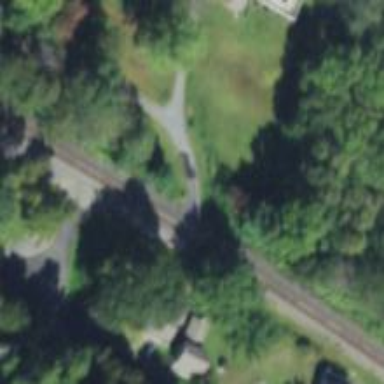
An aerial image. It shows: Railway level crossing.